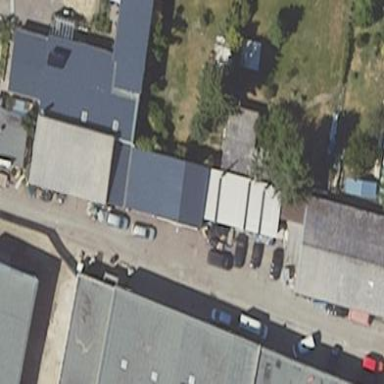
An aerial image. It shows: Shed.